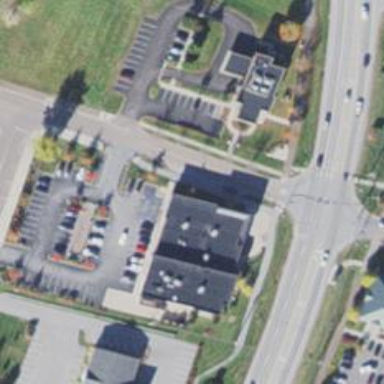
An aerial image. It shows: Pharmacy providing healthcare services.